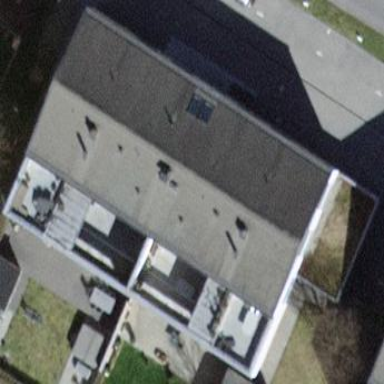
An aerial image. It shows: Terrace building.